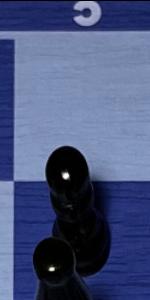
Label: Pawn_Black